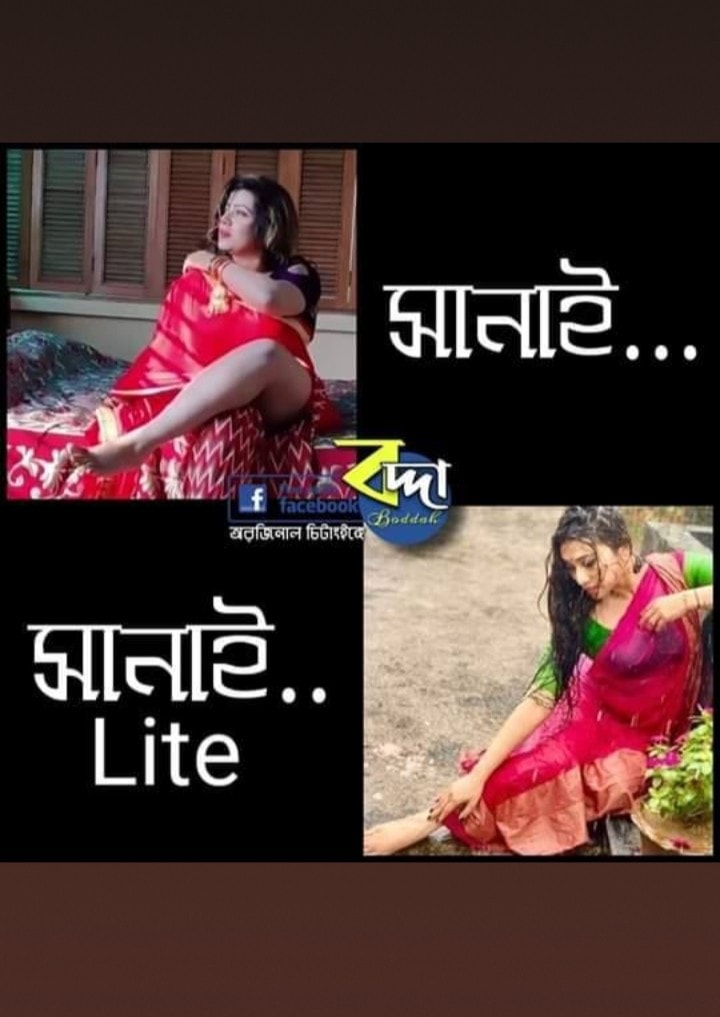
Caption: সানাই     সানাই Lite
Label: hate